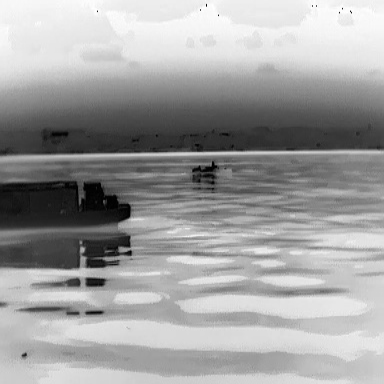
There are two objects shown in the infrared image, including a warship, and a fishing_boat.